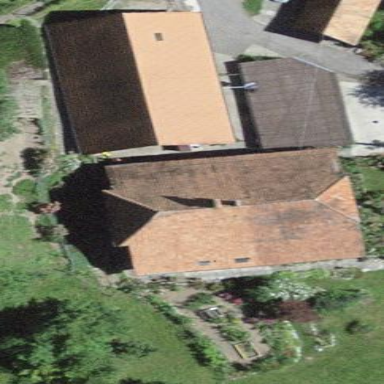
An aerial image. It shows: Barn.